Question: I have the following structure in my 'Images.xcassets' in Xcode:

There is the typical method to set the image using 'NSImage *image = [NSImage imageNamed:@"confused"];' but is there a way to set the image by using the folder structure?
For example, I tried 'NSImage *image = [NSImage imageNamed:@"/Statusbar/confused"];' to refer to an image in the Statusbar folder, but it does not work. This approach would be useful if you need to have different images with the same name where each image is located in a different folder of the xcassets. And yes, Xcode does let you name two images with the same name.
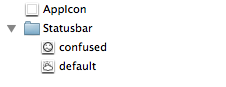
Answer: No, this is not possible. If you'd like to see this capability added please <URL>